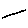
Label: line